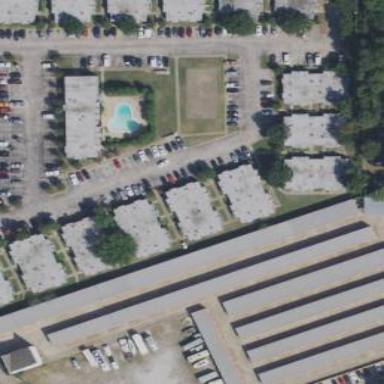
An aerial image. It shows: Warehouse building.